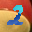
Label: 2